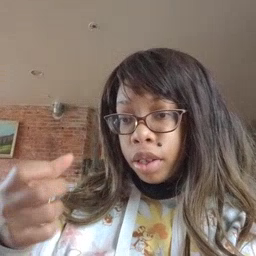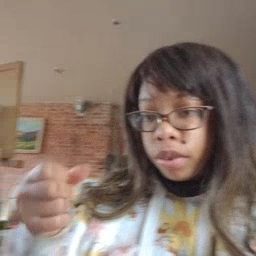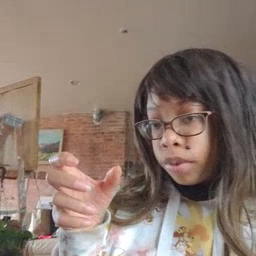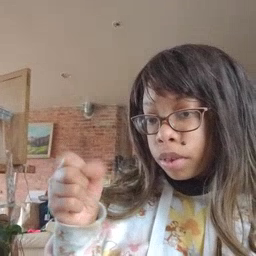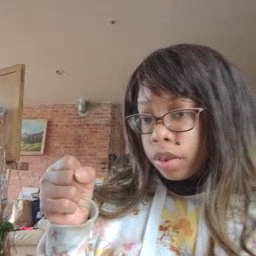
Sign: milk